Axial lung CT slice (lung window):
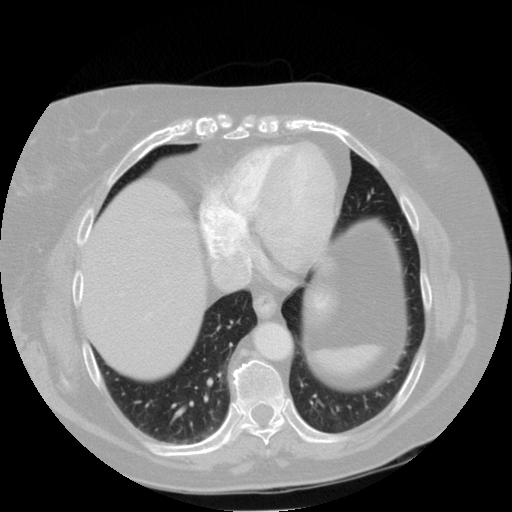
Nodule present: no